Brain MRI, t1w sequence, axial 2D slice.
Patient: age 27, sex F, weight 90 kg, height 1.9 m
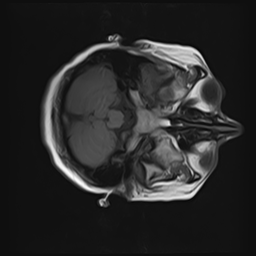